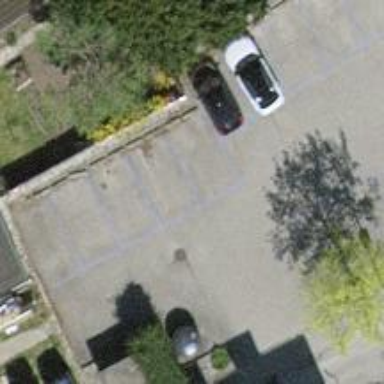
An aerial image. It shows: Paved parking aisle serving as service road.